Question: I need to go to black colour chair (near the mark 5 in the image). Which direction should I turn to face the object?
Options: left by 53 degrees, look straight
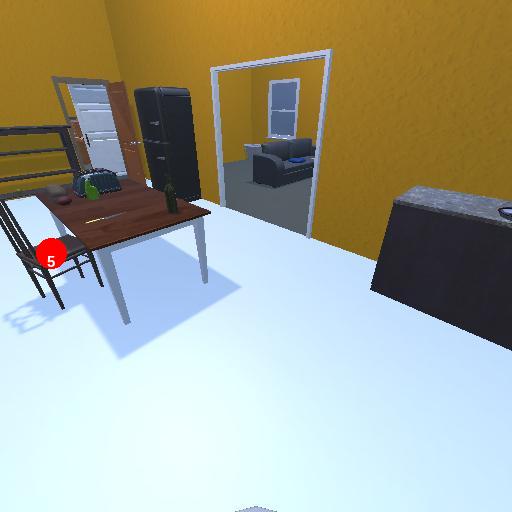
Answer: left by 53 degrees